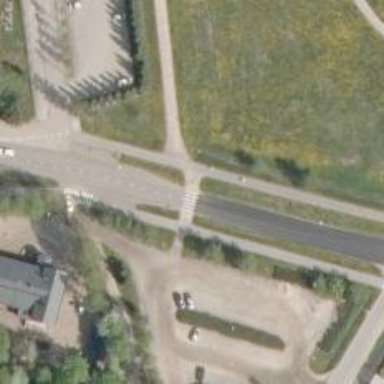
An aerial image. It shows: Paved asphalt cycleway.